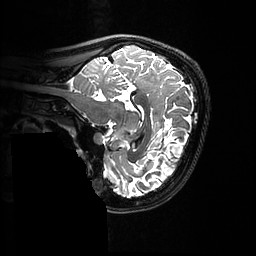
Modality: T2w
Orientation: sagittal
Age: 22
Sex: female
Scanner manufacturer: ge
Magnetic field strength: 3 T
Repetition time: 3.241 s
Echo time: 0.06683 s